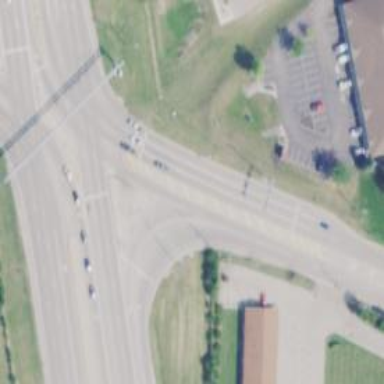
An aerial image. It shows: Trunk link highway.